Question: i am using 'SurfaceView' to draw a circle like so :
'''
Canvas canvas = holder.lockCanvas();
canvas.drawColor(android.R.color.holo_blue_bright);
Paint paint = new Paint();
paint.setStrokeWidth(0);
paint.setARGB(255,255,138,253);
canvas.drawCircle(canvas.getWidth() / 2, canvas.getHeight() / 2, (float) (lastAmp/ 1.2), paint);
holder.unlockCanvasAndPost(canvas);
'''

so the gray backdround is actually part of the linear layout that holds the SurfacrView.
the pink circle is the part that i am drawing, the black part is what i like to get rid of, i want it to be transparent and to see the gray background below.
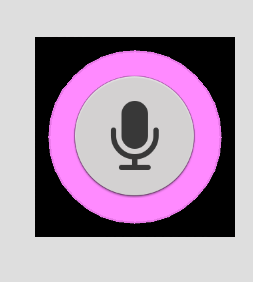
Answer: If you want to clear a part of the SurfaceView you can set this mode to the painter:
'''
paint.setXfermode(new PorterDuffXfermode(PorterDuff.Mode.CLEAR));
'''
then you can use it to draw whatever shape you want in order to obtain the effect. This basically means, "draw transparently".